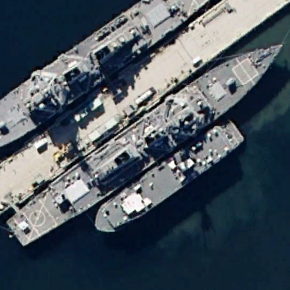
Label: destroyer